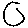
Label: circle